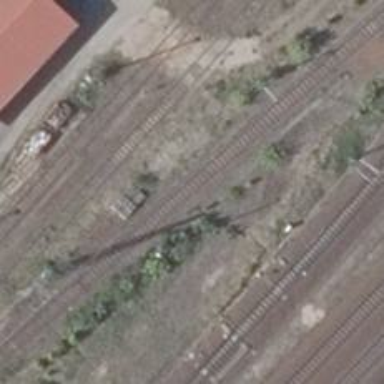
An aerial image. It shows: Electrified rail service yard.